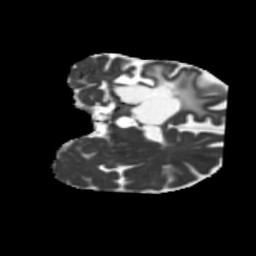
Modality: MD
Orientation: coronal
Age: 57
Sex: male
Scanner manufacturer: siemens
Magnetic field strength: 3 T
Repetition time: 5.25 s
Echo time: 0.08 s